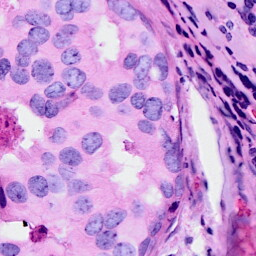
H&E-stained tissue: Breast